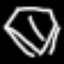
Label: diamond